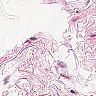
Metastatic tissue present: no